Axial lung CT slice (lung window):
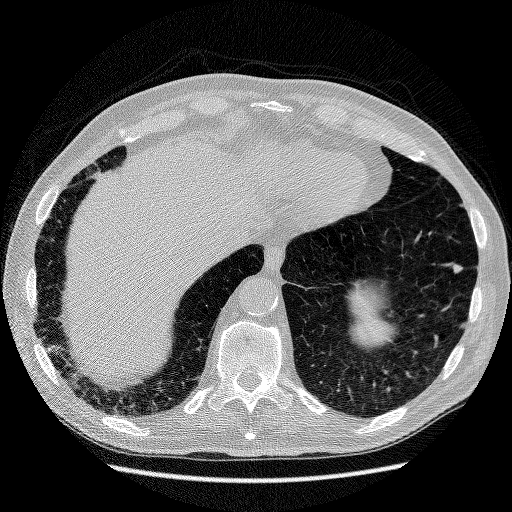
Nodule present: yes
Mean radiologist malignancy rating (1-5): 2.5